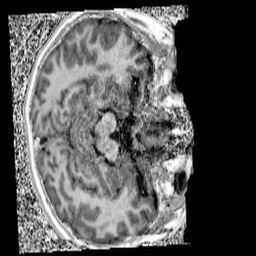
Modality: UNIT1
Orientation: axial
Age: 11
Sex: female
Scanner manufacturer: siemens
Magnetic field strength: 3 T
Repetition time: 4 s
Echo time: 0.00299 s